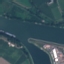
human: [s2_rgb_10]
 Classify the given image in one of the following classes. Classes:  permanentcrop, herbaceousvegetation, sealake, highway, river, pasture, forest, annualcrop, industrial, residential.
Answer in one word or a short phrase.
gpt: River